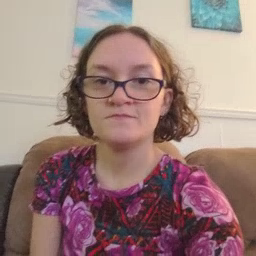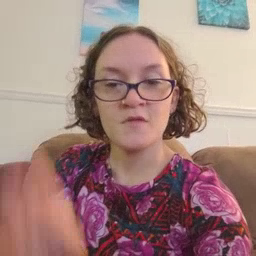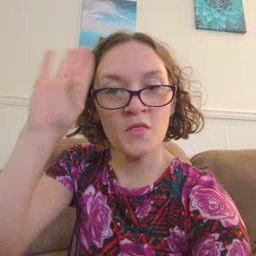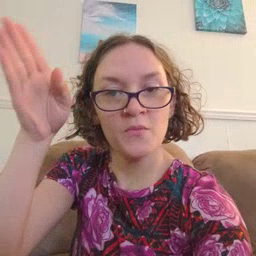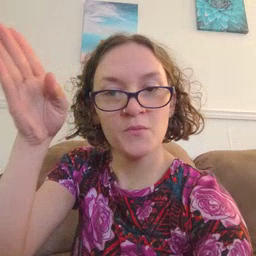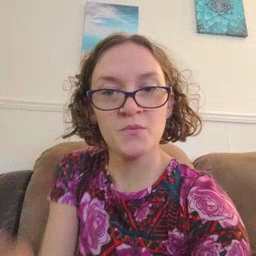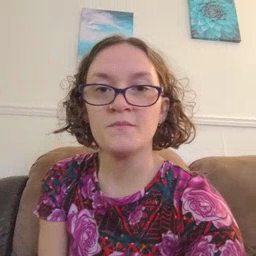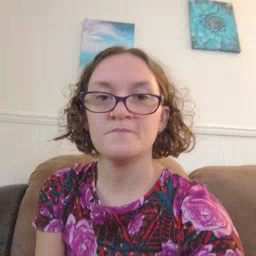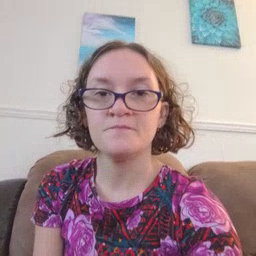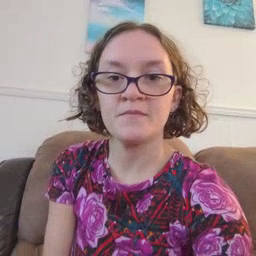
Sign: hello